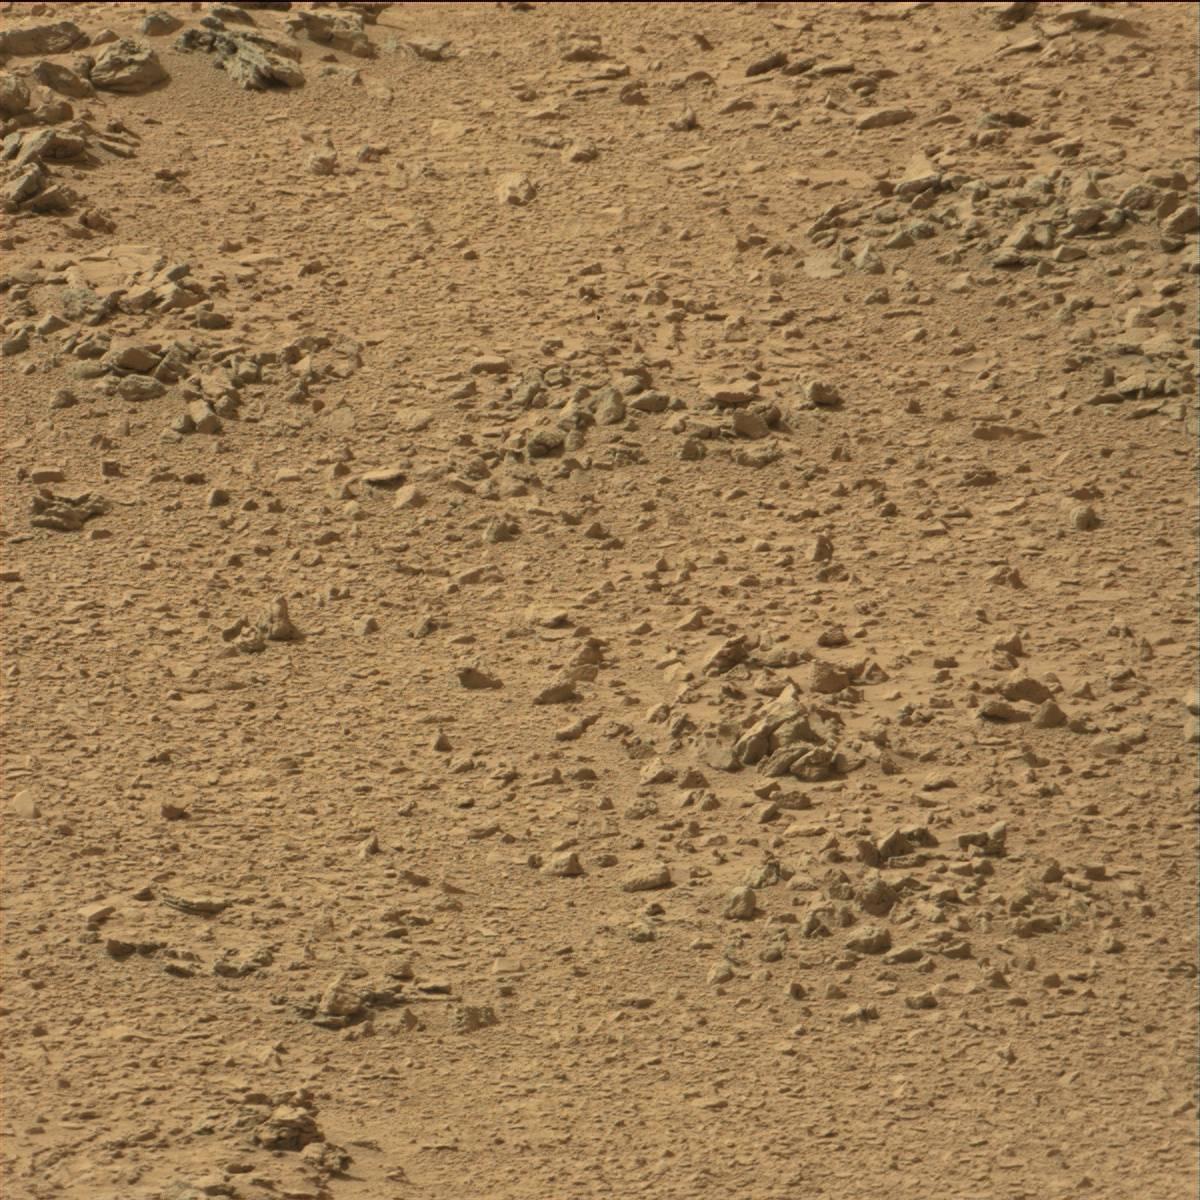
Terrain classes present: Bedrock, Sand / Soil